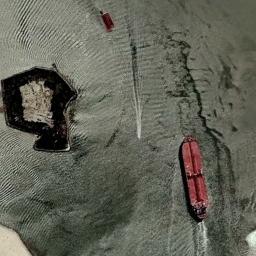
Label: ship